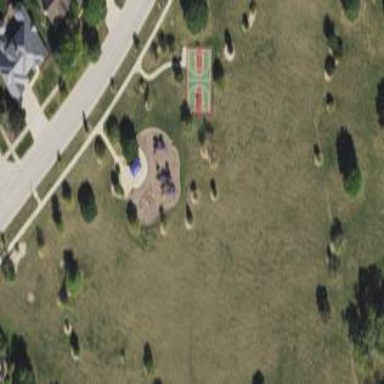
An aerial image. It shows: Park.